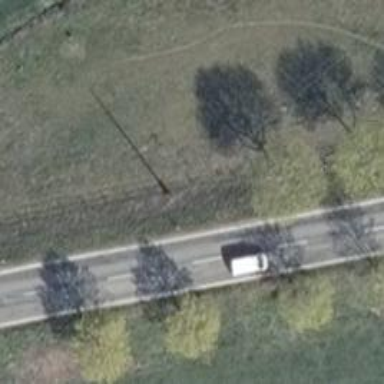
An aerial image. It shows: Minor power line.